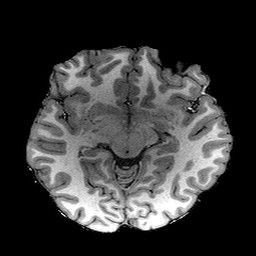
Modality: T1w
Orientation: coronal